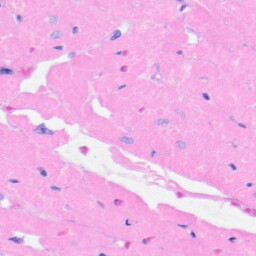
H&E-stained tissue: Heart